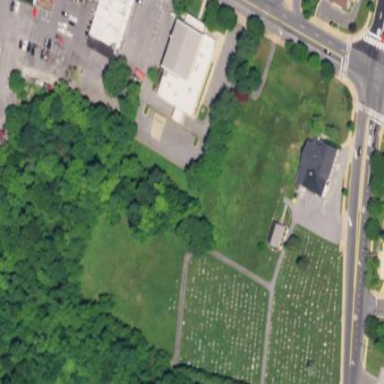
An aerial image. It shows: Cemetery.